Question: I currently have a bad method for doing this, it just translates the start point by 1/-1 depending on if the x/y coordinate is over or under the current coordinates and adds it to an ArrayList until the start point .equals(end), this is a bad solution because it creates a really bad path that looks like the black path below.

I'm trying to generate a direct path of points between two points (The same kind of line as Graphics.drawLine makes).
I'm guessing I need to use the Math class to get the angle, but I'm not very familiar with the Math API.
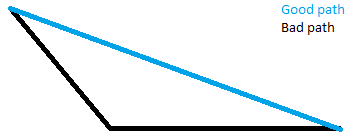
Answer: One somewhat naive way, is to work out the ratio of the slope, rather than the angle.
Something like:
'''
float ratio = (y2 - y1) / (x2 - x1);
'''
Then:
'''
width = x2 - x1;
for(int i = 0; i < width; i++) {
float x = x1 + i;
float y = y1 + (ratio * i);
points.add(new Point(x,y));
}
'''
If float isn't what you need, you'll need to do some conversion.
You'll also need to handle the special case of x1 == x2, or you'll get divide-by-zero errors.
Using this method, the steeper the line, the fewer points you will generate. If you want the points evenly spaced no matter what the angle, you'll need to break out sin/cos/tan.
Write unit tests for lines in at least the main 8 compass directions, to iron out any glitches.